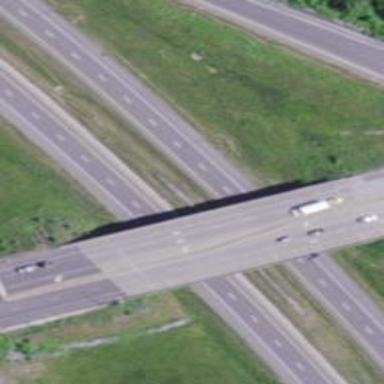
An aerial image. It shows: Bridge over dual carriageway trunk highway.